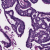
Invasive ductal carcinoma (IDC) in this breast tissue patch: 1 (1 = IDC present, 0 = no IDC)